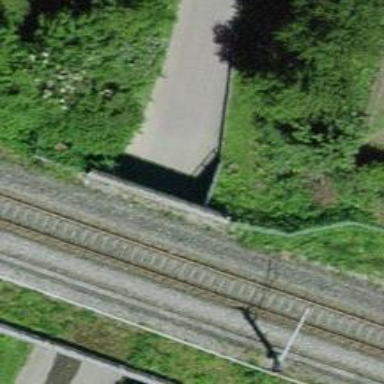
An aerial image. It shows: Tunnel under the road used for service purposes.